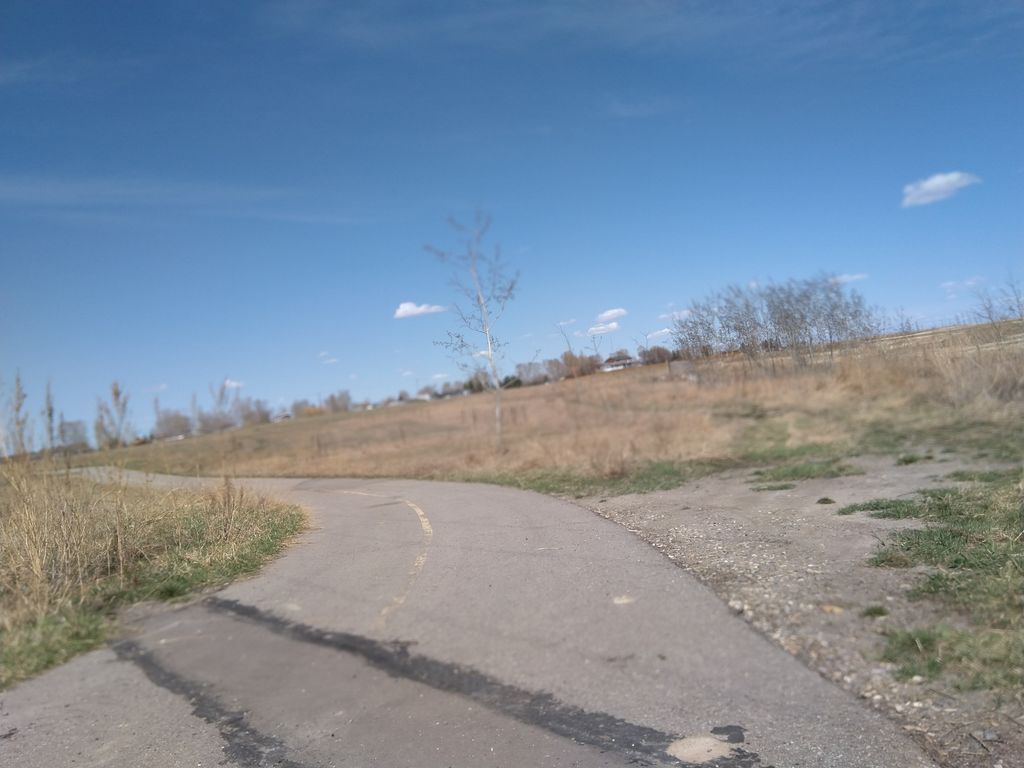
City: calgary